Question:
This literally just happened, and won't go away -- anyone had any similar experiences or a fix?
Many thanks!
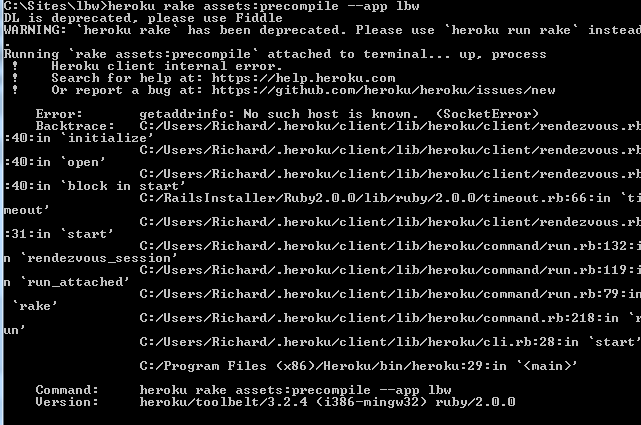
Answer: You need to use 'heroku run' to run your rake commands but don't do it with assets:precompile. That happens already when you deploy. If you need to precompile your assets, do it locally, commit the compiled files and deploy to heroku.